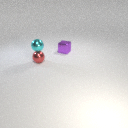
small cyan metal sphere above small red metal sphere